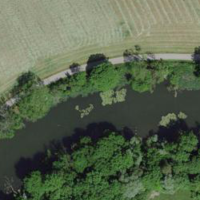
EUNIS habitat code: 15
Species observed at this site:
Aglais urticae
Salix caprea
Euonymus europaeus
Milvus migrans